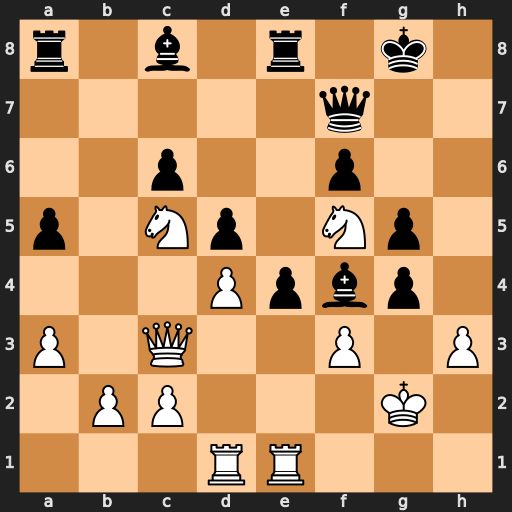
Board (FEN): r1b1r1k1/5q2/2p2p2/p1Np1Np1/3Ppbp1/P1Q2P1P/1PP3K1/3RR3
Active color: w
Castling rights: -
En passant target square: -
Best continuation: Nh6+ Kg7 Nxf7 gxf3+ Kf2